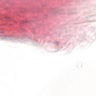
Metastatic tissue present: no